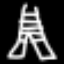
Label: The Eiffel Tower